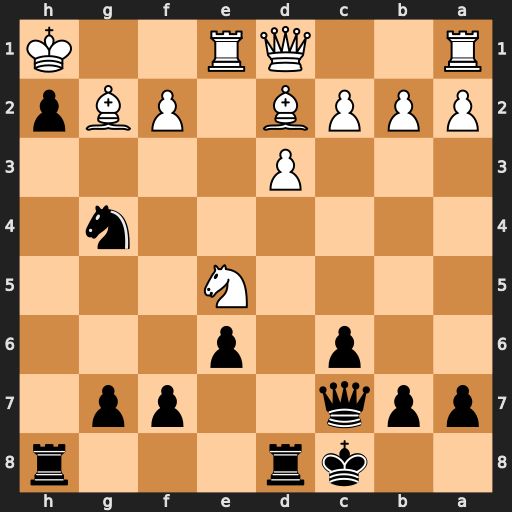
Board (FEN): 2kr3r/ppq2pp1/2p1p3/4N3/6n1/3P4/PPPB1PBp/R2QR2K
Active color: b
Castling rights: -
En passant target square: -
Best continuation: Nxf2#